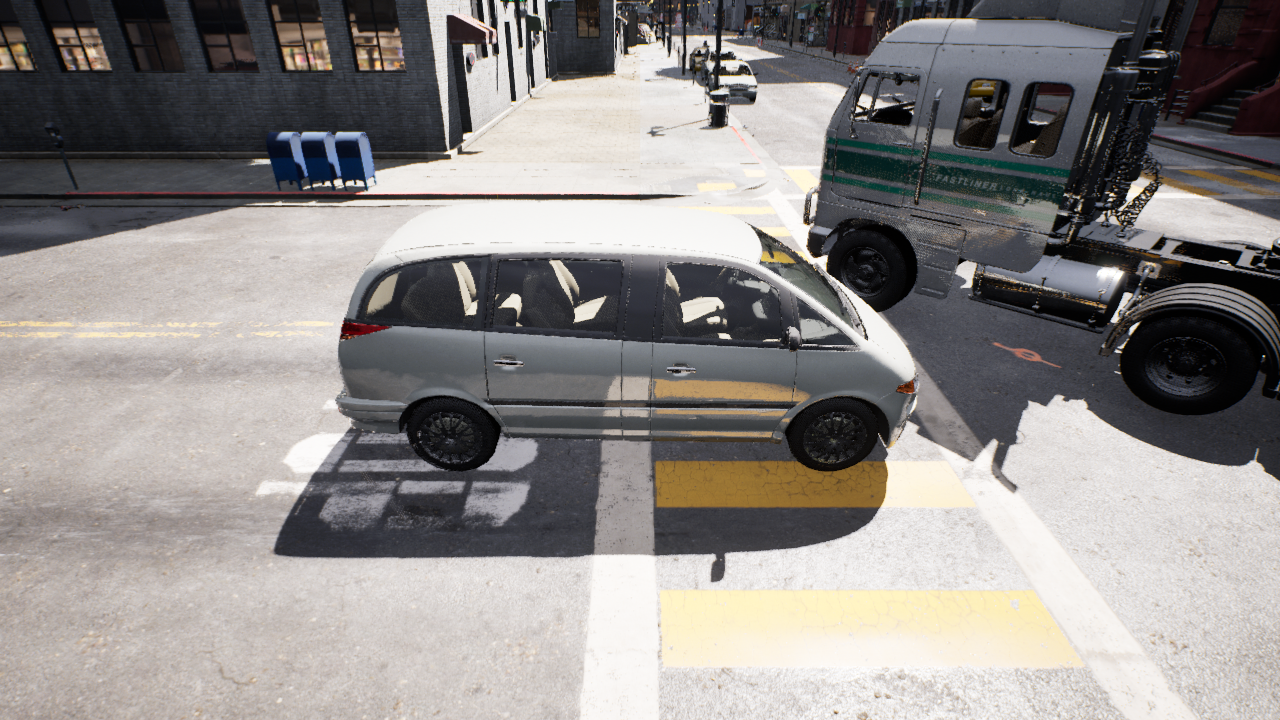
Venue: residential
Lighting: clear day
Vehicle rig: minivan